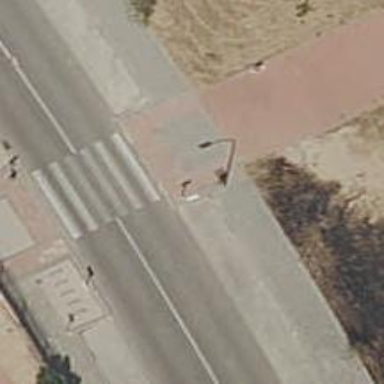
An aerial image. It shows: Uncontrolled road crossing.